Interaction volume radius: 5 \u00c5
Interaction volume height: 15 \u00c5
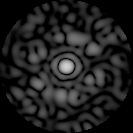
Disorder parameter: 0.8328